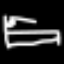
Label: bed